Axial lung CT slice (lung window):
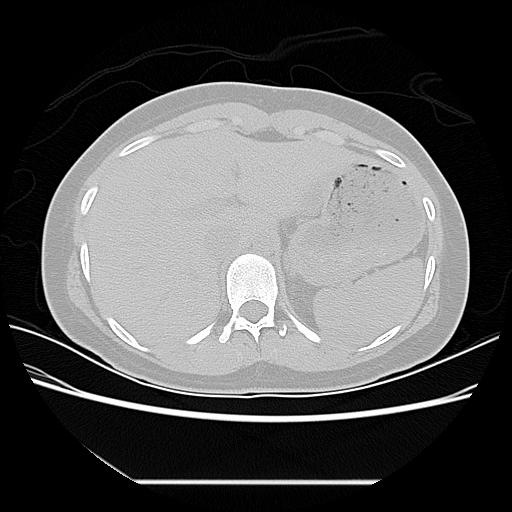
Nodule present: no